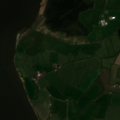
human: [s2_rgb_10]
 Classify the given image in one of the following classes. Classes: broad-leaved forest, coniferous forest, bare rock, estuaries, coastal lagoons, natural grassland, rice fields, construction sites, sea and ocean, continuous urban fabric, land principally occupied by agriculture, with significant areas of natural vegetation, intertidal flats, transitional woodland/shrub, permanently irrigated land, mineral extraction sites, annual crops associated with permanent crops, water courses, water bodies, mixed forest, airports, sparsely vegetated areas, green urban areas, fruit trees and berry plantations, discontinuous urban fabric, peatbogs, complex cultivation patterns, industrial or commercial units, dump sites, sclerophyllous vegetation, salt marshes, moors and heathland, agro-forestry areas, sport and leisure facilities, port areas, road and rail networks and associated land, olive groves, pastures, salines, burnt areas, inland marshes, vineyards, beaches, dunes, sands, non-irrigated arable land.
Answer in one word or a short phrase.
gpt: pastures, estuaries